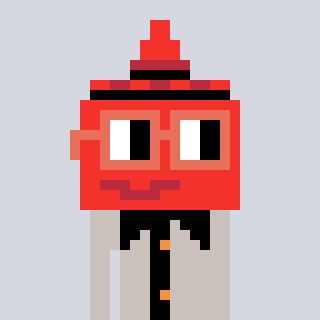
a pixel art character with square orange glasses, a ketchup-shaped head and a foggrey-colored body on a cool background